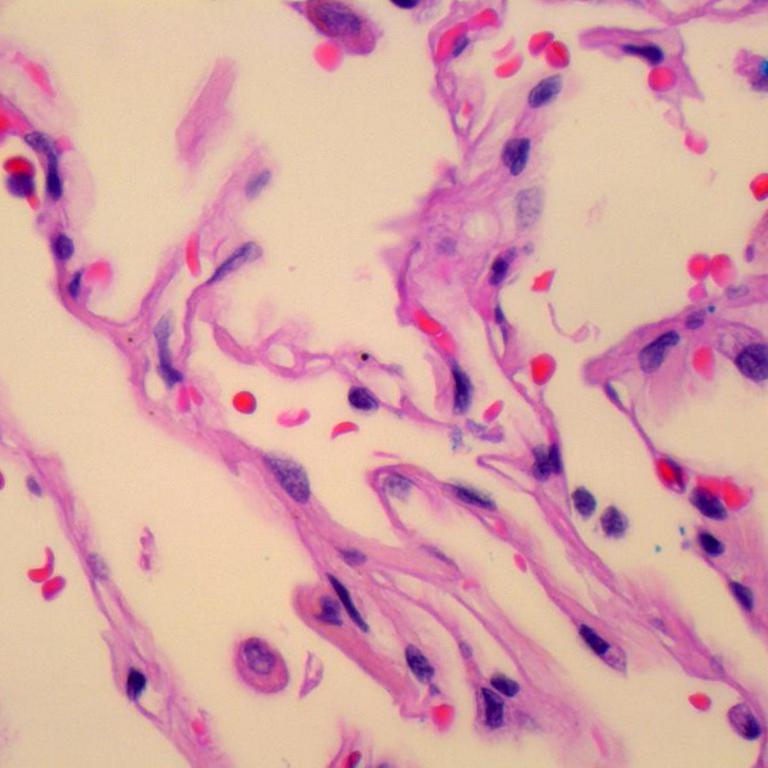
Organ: lung
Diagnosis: benign